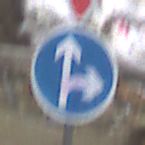
Verkehrszeichen: VorgeschriebeneFahrtrichtungGeradeausOderRechts
Zusatzzeichen oben: VorfahrtGewaehren
Umgebung: Outdoor, Urban
Tageszeit: MorningAfternoon
Wetter: PartlyCloudy
Licht: Natural
Jahreszeit: NotSpecified
Kontrast: LowContrast